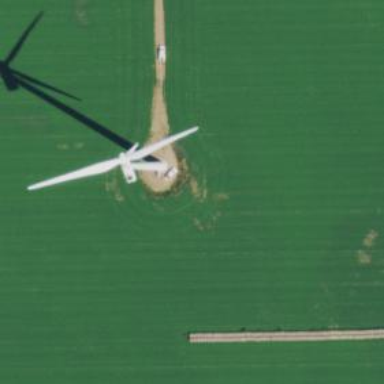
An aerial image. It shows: Wind generator powered by wind. The generator type is horizontal axis and it uses wind turbines.